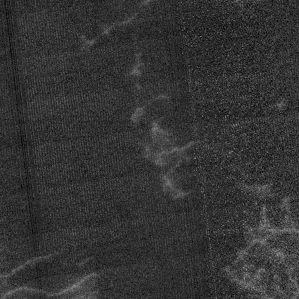
Label: frost